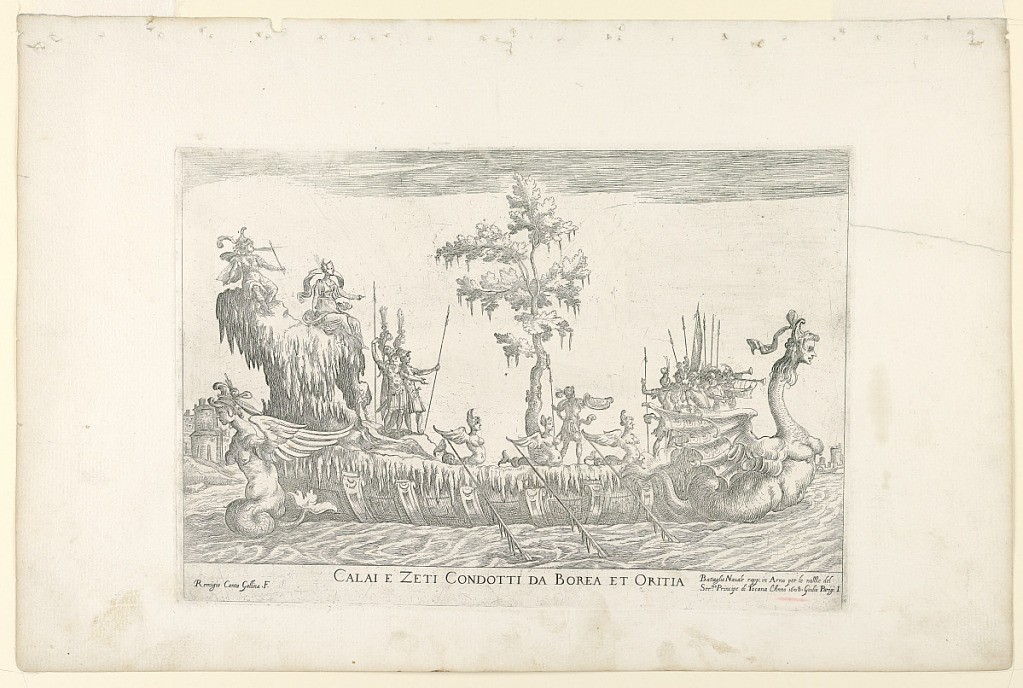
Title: Calai e Zeti condotti da Borea et Oritia, from Vessels of the Wedding Celebration of Cosimo de' Medici in 1608, plate 5
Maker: Remigio Cantagallina, Italian, ca. 1582–1656
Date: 1608
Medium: etching on laid paper
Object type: Print
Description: Galley formed of and propelled by fantastic creatures, a tree in place of mast, figures of Calai and Zeti aft, and of Boreas and Oreithyia seated on sterncastle. Emphemera from the wedding festivities at the marriage of Cosimo de' Medici and Maria Magdalena of Austria in 1608.